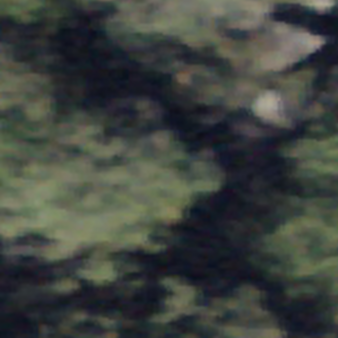
Label: other